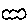
Label: cloud